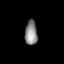
Tissue: lung
Cell type: Epithelial cells
Senescence score: 0.5502
Nuclear area (px): 297
Mean DAPI intensity: 138.943